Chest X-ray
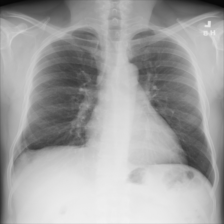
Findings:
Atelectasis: negative
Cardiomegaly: negative
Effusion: negative
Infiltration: negative
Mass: negative
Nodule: negative
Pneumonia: negative
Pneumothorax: negative
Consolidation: negative
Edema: negative
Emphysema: negative
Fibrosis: negative
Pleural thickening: negative
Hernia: negative